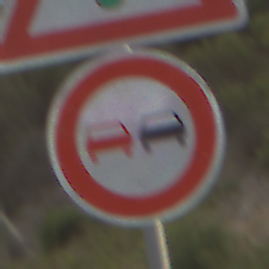
Verkehrszeichen: Ueberholverbot
Zusatzzeichen oben: Lichtzeichenanlage
Umgebung: Outdoor, Nature
Tageszeit: Midday
Wetter: Overcast
Licht: Natural
Jahreszeit: NotSpecified
Kontrast: LowContrast